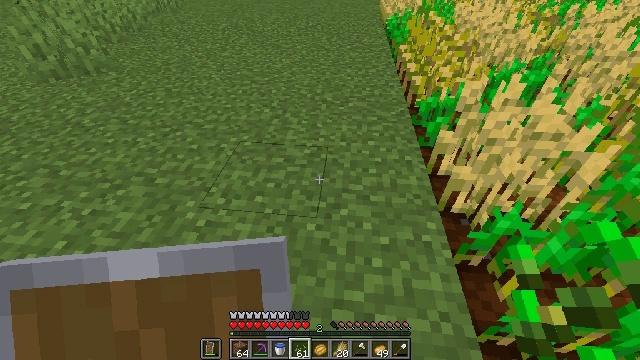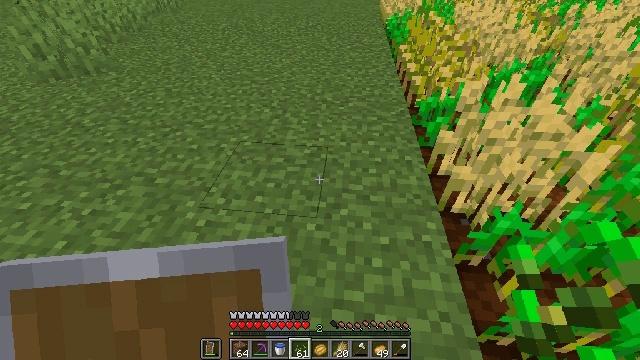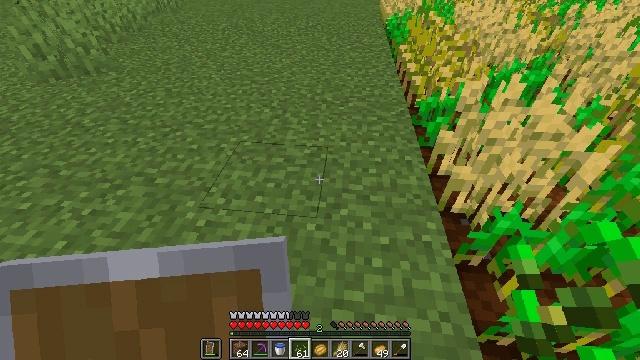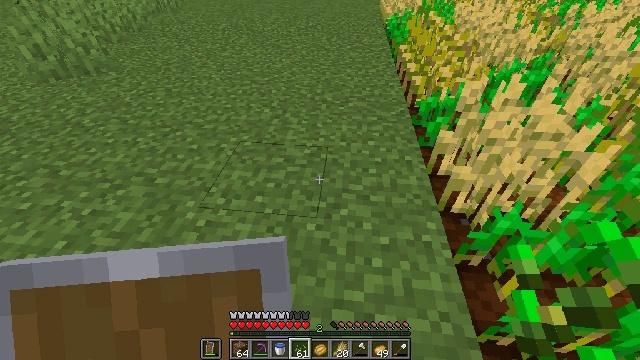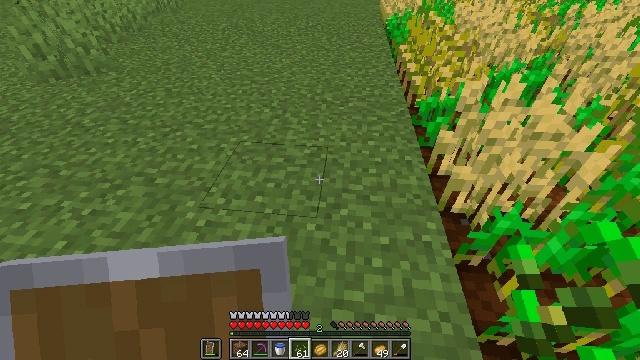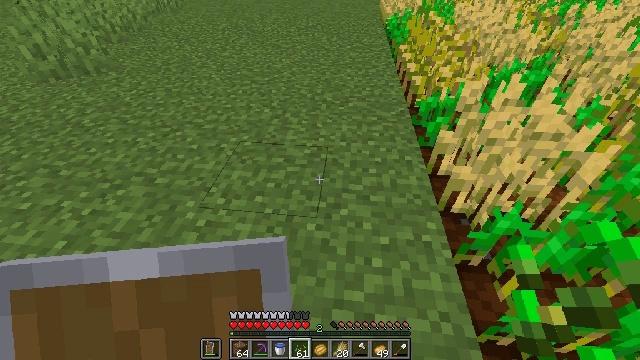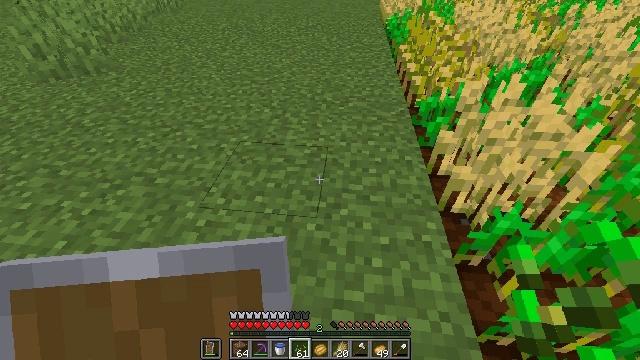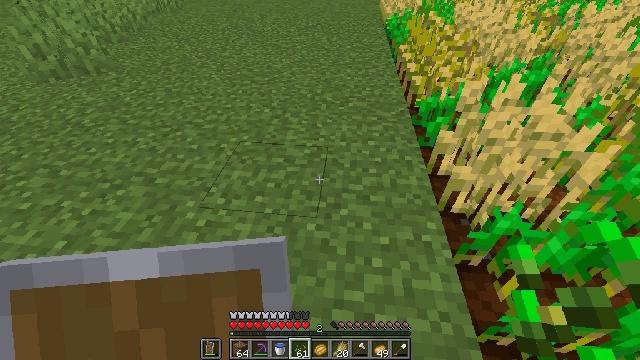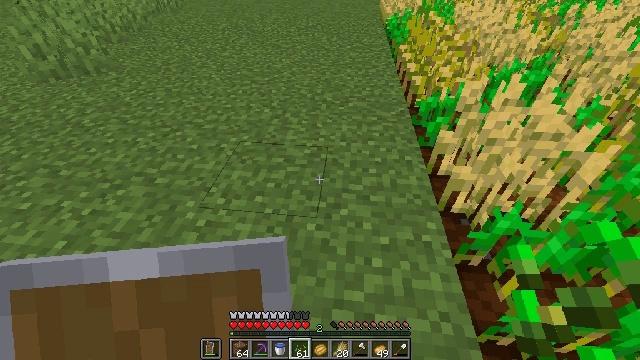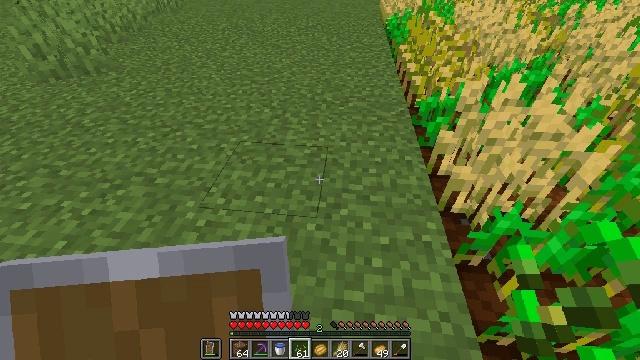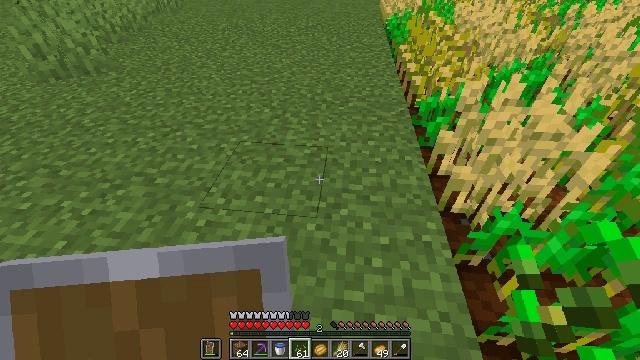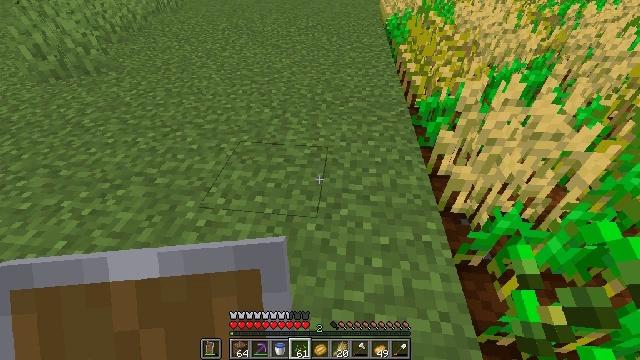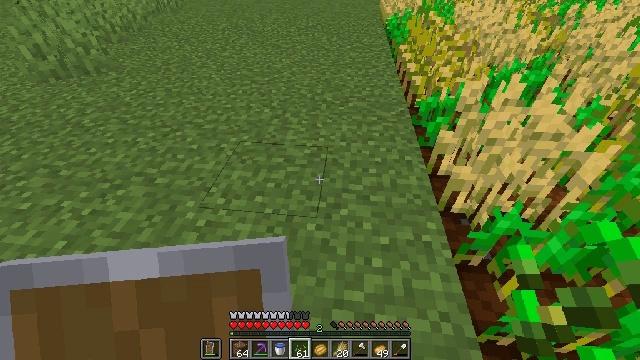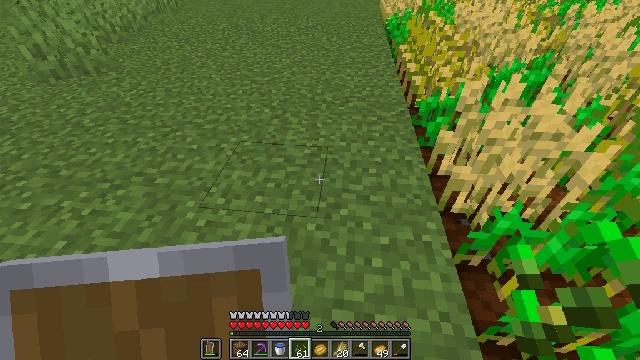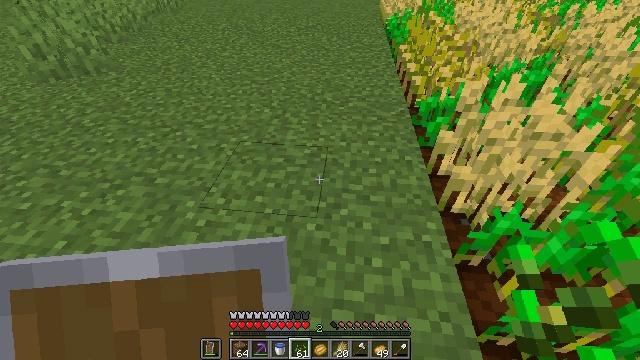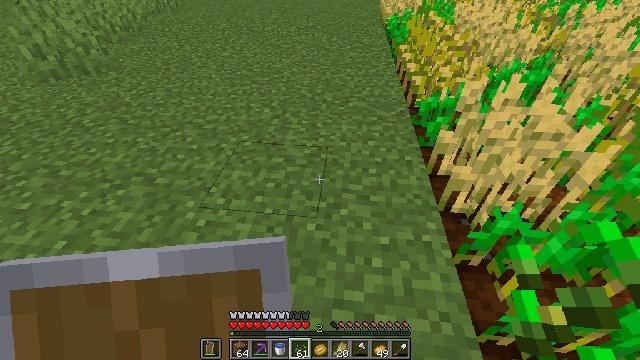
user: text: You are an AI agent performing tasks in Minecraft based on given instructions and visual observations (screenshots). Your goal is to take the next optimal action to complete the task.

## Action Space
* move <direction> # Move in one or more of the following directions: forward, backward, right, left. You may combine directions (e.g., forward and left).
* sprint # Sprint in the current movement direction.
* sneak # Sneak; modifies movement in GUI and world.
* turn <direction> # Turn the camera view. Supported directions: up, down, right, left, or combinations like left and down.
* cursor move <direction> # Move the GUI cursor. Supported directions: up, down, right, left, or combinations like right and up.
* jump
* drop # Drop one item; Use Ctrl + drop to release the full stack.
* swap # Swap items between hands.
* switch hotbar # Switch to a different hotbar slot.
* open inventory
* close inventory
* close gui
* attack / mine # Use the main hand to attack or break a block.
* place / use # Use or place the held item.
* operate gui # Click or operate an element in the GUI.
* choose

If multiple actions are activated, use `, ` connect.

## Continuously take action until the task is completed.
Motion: motion action
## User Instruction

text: Get wheat from the farmland.
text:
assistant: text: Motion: no_op
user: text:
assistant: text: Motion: no_op
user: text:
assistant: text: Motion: no_op
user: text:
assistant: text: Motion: no_op
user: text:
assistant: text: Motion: no_op
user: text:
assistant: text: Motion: no_op
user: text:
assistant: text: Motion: no_op
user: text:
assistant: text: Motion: no_op
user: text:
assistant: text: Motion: no_op
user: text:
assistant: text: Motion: no_op
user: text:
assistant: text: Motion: no_op
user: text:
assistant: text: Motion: no_op
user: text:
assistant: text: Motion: no_op
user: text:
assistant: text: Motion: no_op
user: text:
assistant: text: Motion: no_op
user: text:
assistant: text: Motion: no_op
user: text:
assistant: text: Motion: no_op
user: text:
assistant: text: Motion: no_op
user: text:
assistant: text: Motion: no_op
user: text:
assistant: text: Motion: no_op
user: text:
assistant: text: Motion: no_op
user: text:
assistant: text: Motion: no_op
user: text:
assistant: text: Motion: no_op
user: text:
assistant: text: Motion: no_op
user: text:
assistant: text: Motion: no_op
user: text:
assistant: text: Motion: no_op
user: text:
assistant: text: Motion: no_op
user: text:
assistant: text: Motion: no_op
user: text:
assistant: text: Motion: no_op
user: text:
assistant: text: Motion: no_op